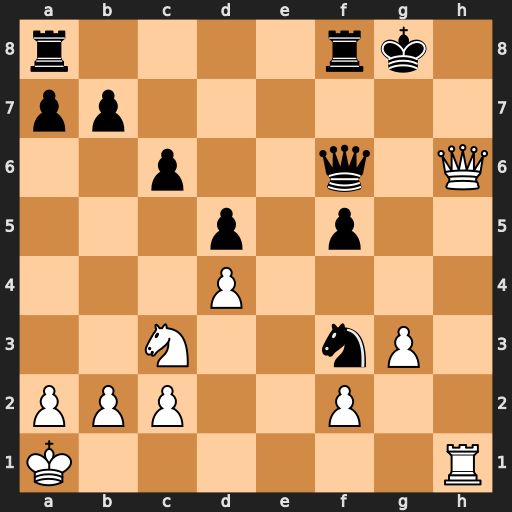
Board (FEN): r4rk1/pp6/2p2q1Q/3p1p2/3P4/2N2nP1/PPP2P2/K6R
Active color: w
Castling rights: -
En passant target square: -
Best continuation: Qh7#